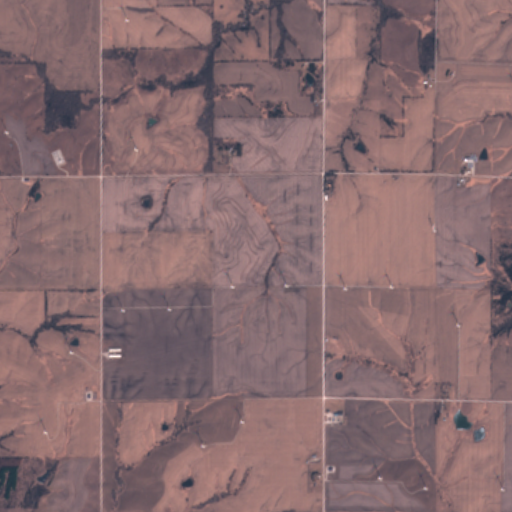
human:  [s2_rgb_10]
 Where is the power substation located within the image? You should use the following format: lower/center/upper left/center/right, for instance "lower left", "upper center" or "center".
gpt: The power substation is located in the upper left of the image.
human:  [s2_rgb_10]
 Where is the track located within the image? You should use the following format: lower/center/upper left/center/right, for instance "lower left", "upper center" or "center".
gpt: There is no track in the image.